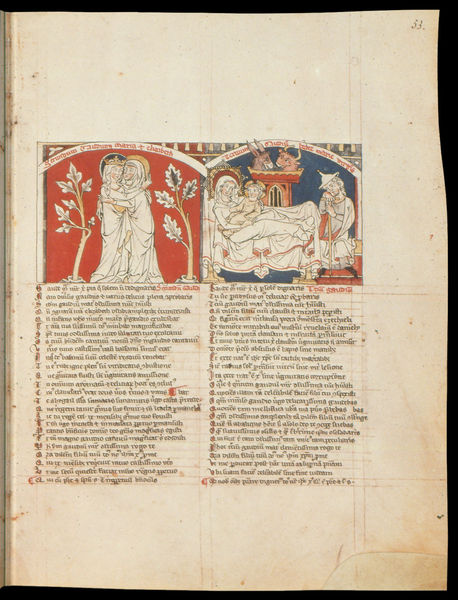
Titel: Speculum humanae salvationis; Codex Cremifanensis 243
Institution: Kremsmünster, Stiftsbibliothek
Schlagwörter: blau, mann, bäume, rot, malerei, bibel, kind, mutter, paar, krone, renaissance, esel, turm, engel, schrift, umarmung, rind, könig, bett, buch, druck, seite, illustration, text, buchseite, mittelalter, königin, maria, ochse, handschrift, josef, joseph, geburt, weihnachten, ochs, buchmalerei, christi geburt, stundenbuch, latain, handshrift